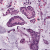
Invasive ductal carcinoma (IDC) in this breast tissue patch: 1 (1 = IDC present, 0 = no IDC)